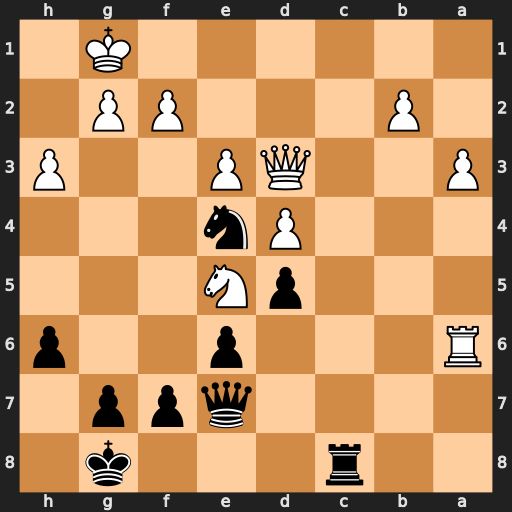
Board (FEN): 2r3k1/4qpp1/R3p2p/3pN3/3Pn3/P2QP2P/1P3PP1/6K1
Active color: b
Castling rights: -
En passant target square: -
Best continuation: Rc1+ Kh2 Rh1+ Kxh1 Nxf2+ Kh2 Nxd3